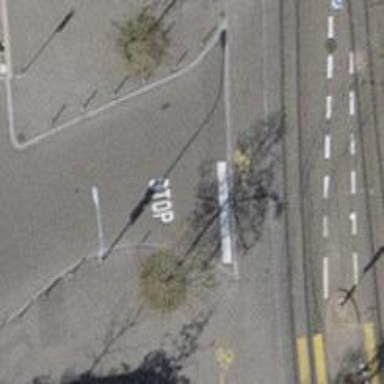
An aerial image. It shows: Unmarked crossing with traffic calming table.